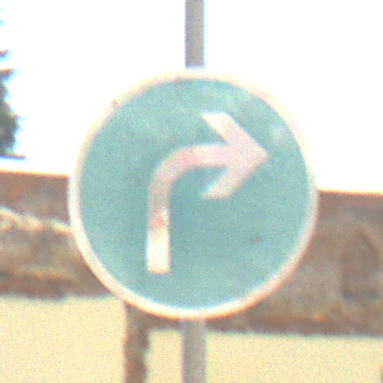
Verkehrszeichen: VorgeschriebeneFahrtrichtungRechts
Umgebung: Outdoor, Suburban
Tageszeit: Midday
Wetter: PartlyCloudy
Licht: Natural
Jahreszeit: NotSpecified
Kontrast: HighContrast